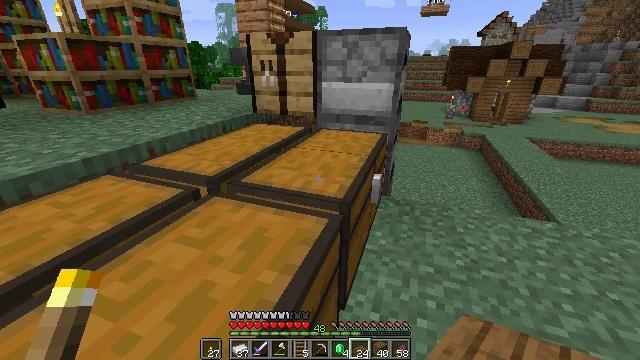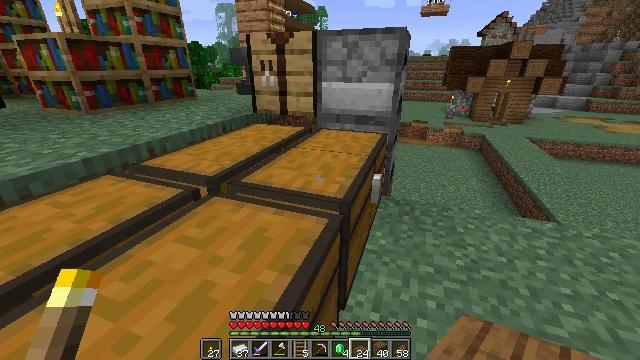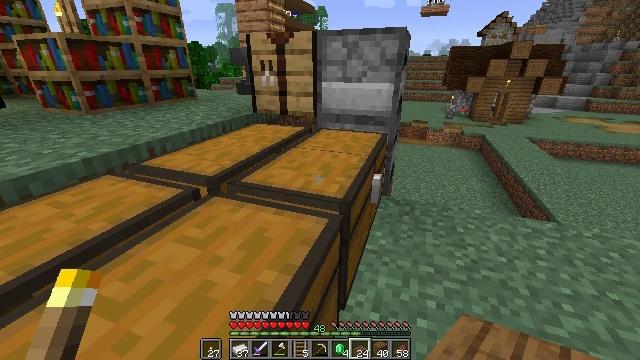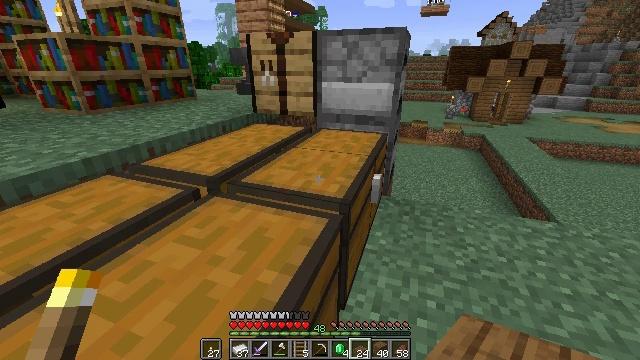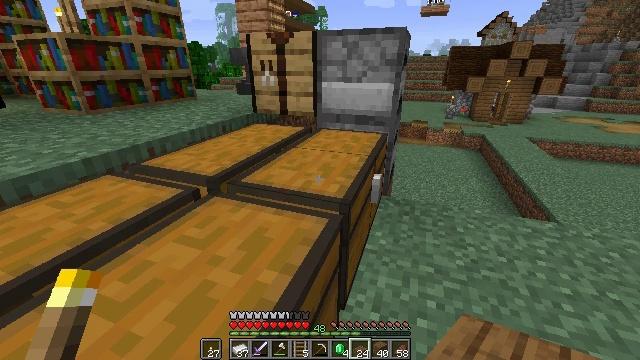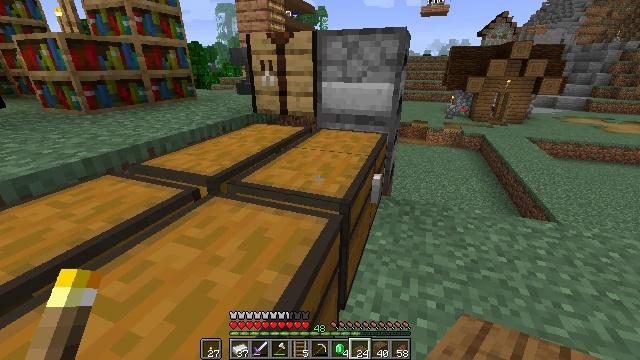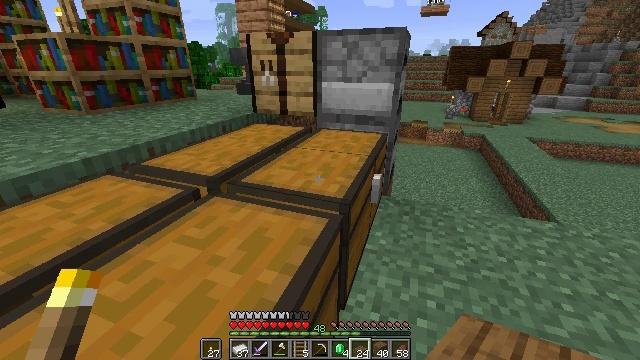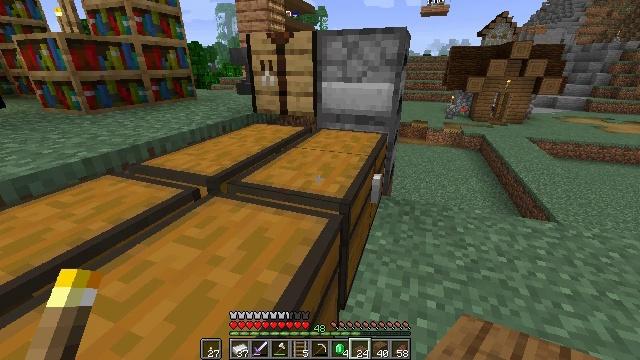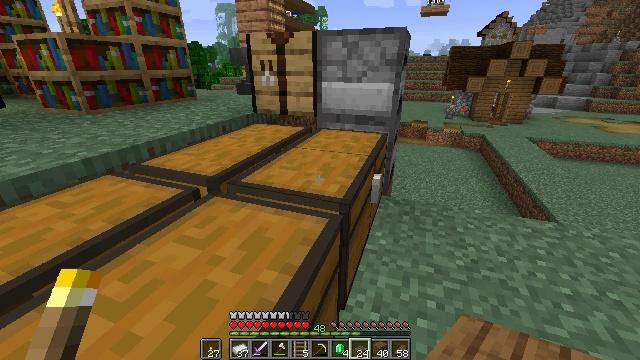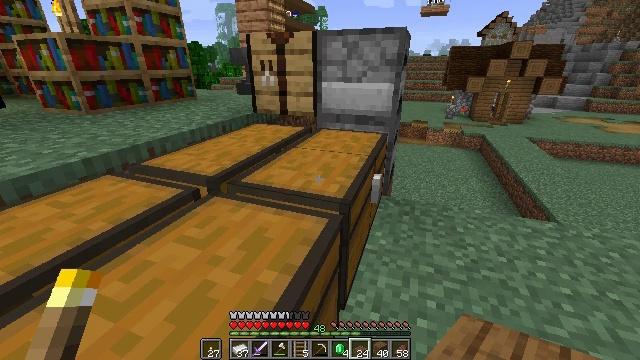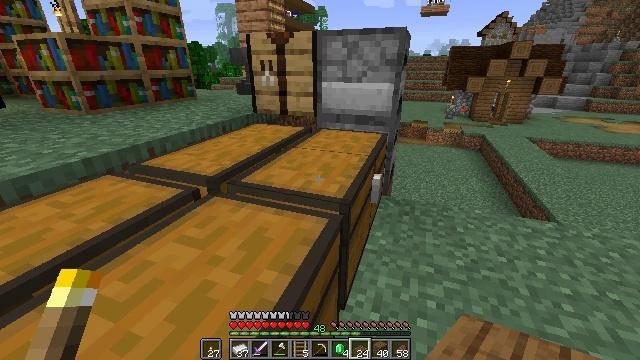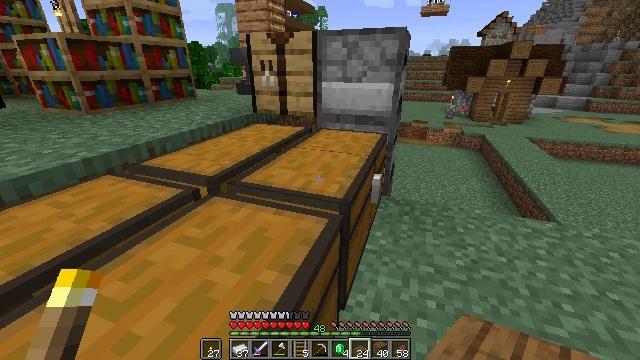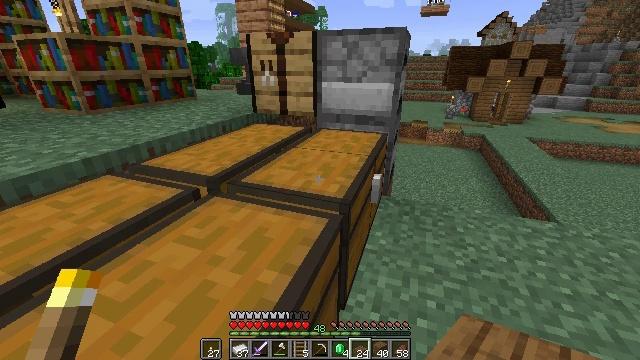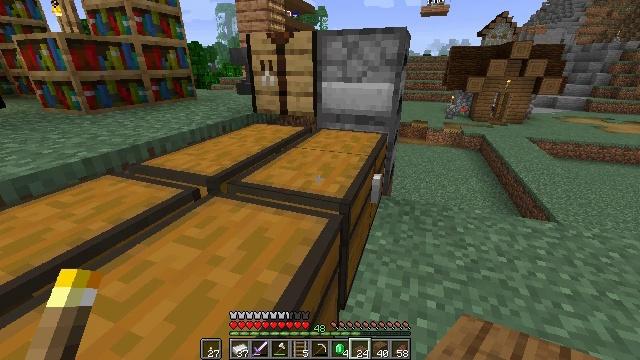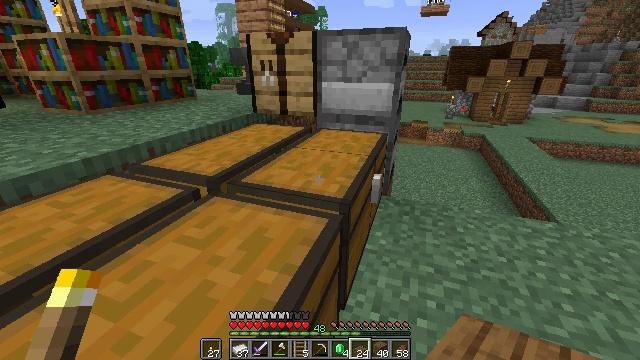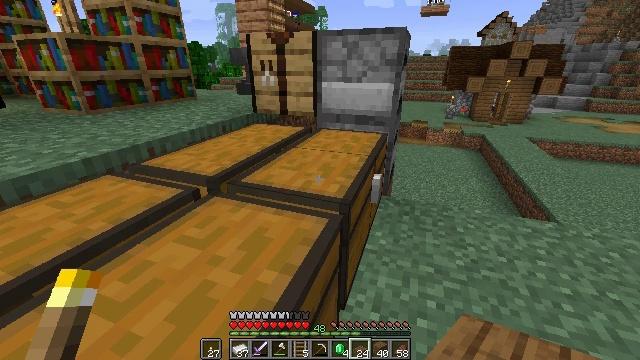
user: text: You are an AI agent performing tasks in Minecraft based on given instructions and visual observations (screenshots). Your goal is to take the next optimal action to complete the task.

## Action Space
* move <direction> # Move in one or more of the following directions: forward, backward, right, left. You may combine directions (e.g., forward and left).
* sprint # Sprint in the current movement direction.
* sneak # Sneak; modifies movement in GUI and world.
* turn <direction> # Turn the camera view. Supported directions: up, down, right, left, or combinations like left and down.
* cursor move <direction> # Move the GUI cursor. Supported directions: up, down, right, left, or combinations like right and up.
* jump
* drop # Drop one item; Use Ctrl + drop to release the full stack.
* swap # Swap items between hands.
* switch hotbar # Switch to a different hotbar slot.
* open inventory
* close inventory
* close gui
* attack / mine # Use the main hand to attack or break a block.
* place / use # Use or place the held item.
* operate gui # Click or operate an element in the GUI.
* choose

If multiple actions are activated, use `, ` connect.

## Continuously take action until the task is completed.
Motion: motion action
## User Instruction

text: Remove a spruce slab from the inventory.
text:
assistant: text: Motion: no_op
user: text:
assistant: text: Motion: no_op
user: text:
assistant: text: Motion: no_op
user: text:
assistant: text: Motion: no_op
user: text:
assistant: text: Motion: no_op
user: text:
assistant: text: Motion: no_op
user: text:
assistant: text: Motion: no_op
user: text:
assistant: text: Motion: no_op
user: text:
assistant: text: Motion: no_op
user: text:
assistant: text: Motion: no_op
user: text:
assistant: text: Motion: no_op
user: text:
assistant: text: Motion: no_op
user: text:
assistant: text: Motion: no_op
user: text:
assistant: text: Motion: no_op
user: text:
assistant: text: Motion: no_op
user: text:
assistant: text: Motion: no_op
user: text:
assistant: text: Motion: no_op
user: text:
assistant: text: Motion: no_op
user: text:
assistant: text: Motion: no_op
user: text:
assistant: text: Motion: no_op
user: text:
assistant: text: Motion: no_op
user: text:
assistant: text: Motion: no_op
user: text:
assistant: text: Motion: no_op
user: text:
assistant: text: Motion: no_op
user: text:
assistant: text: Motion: no_op
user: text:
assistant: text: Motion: no_op
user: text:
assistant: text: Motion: no_op
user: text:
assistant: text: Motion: no_op
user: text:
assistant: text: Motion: no_op
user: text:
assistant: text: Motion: no_op